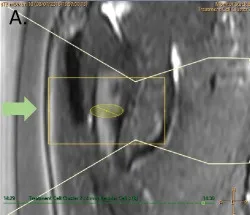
Representative example of a MR-HIFU ablation using a 4 mm treatment cell, 1.2 MHz, 60 W sonication power and 14.9 s sonication duration. The green arrows (A, B) depict the direction of incoming ultrasound energy. (A) A treatment cell (ellipsoid) positioned on the desmoid tumor.
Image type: radiology (mri)